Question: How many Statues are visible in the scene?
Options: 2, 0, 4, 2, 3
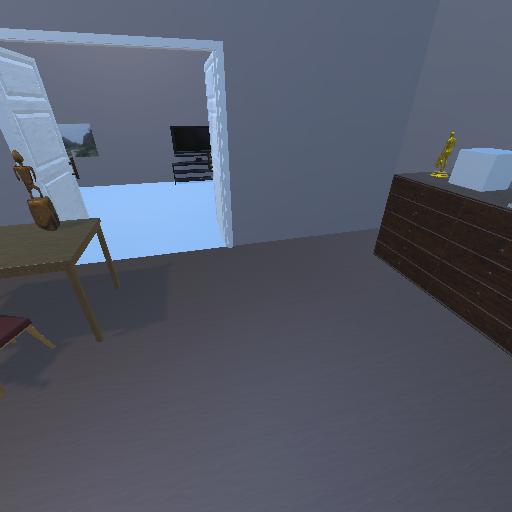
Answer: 2